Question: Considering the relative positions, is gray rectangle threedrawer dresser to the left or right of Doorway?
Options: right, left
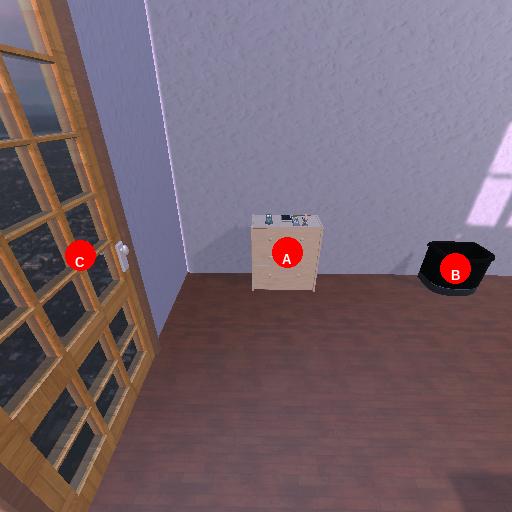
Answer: right